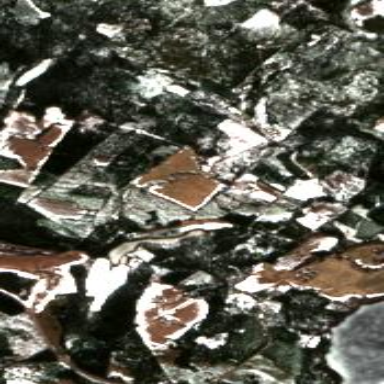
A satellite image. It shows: Picturesque farmland scene.